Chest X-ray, PA view. Patient: 45 years old, sex F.
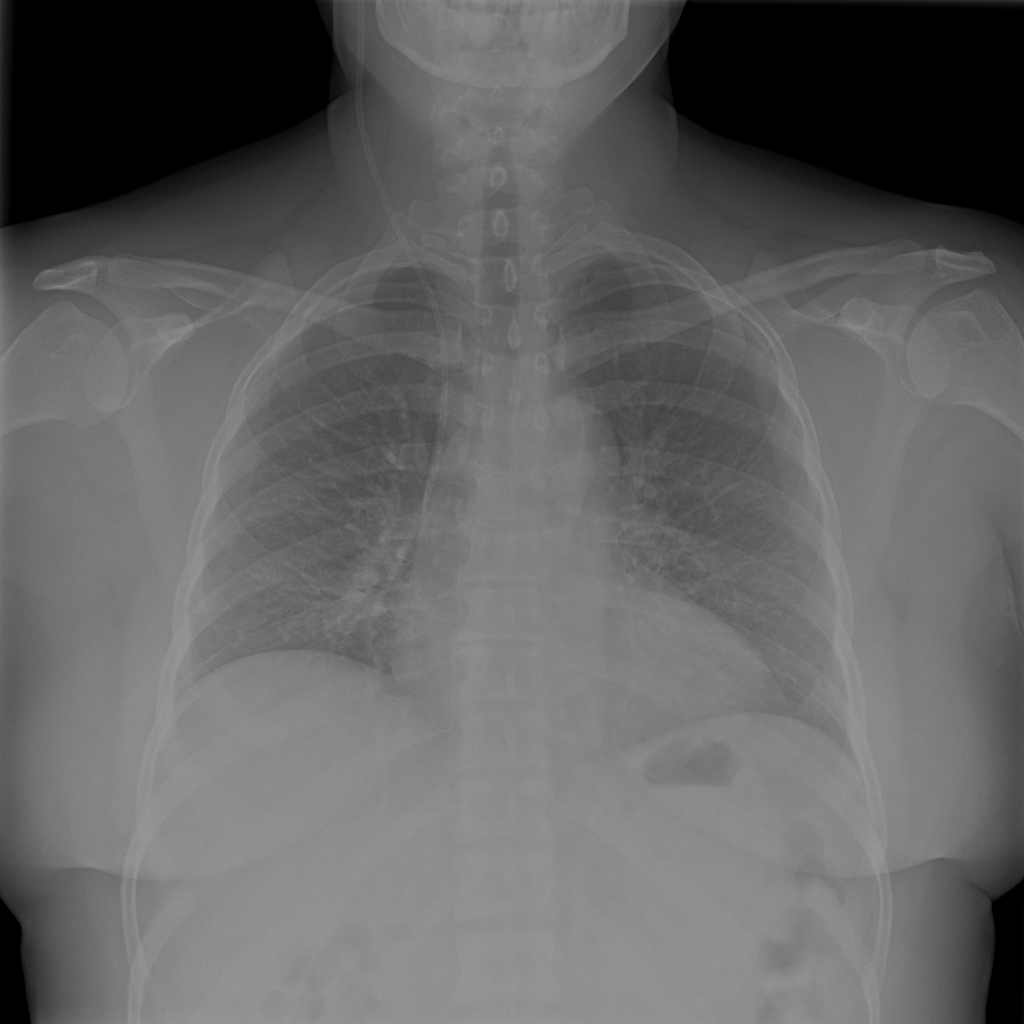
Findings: Infiltration